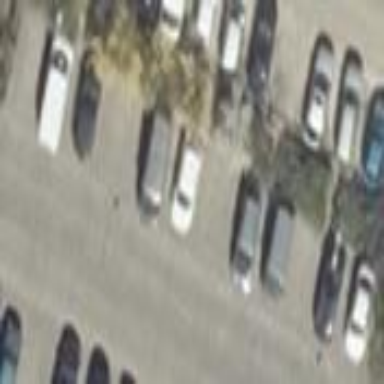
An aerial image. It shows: Parking available on the street side.